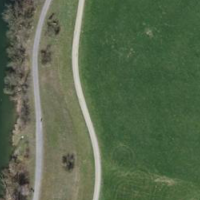
EUNIS habitat code: 25
Species observed at this site:
Juglans regia
Podiceps cristatus
Cyanistes caeruleus
Prunus padus
Fringilla coelebs
Chiasmia clathrata
Buteo buteo
Sylvia atricapilla
Passer montanus